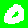
Digit: 0